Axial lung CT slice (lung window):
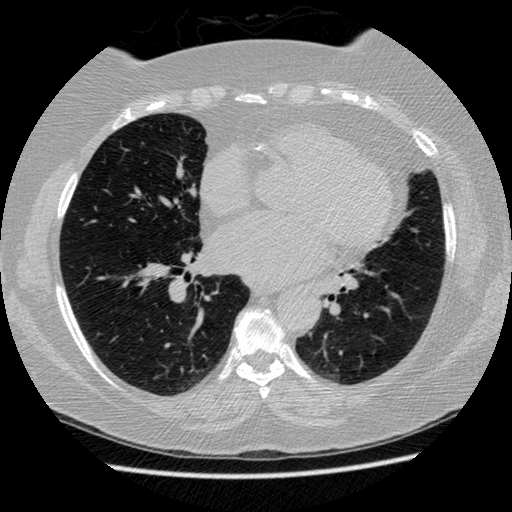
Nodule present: no